Field crop: tomato
Growth stage: 1
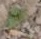
Species: solanum